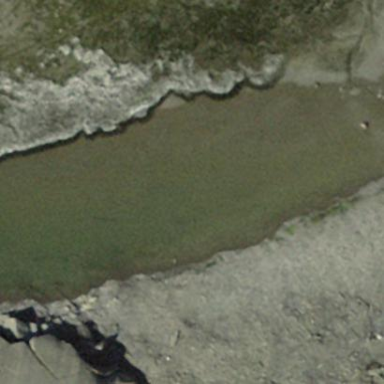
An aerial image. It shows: Pond with natural water.